Question: I have this two tables (see pics below) mapped as follow:

'''
class Brand
{
...
/**
* @var Company
*
* @ORM\ManyToOne(targetEntity="Company")
* @ORM\JoinColumn(name="companies_id", referencedColumnName="id")
*/
protected $company;
}
class Company
{
...
}
'''
I need to add support for add a new 'Brand' from 'Company' but I have not idea in how to achieve this. This are handled through SonataAdminBundle but I think I need to add something else to entities in order to create brands from company but I am not sure what this would be, can I get some help? I am stucked
After get an answer this is how I modify 'Company' entity:
'''
use Doctrine\ORM\Mapping as ORM;
use Doctrine\Common\Collections\ArrayCollection;
class Company
{
...
/**
* @var Brand
* @ORM\OneToMany(targetEntity="Brand", mappedBy="company", cascade={"persist"})
**/
protected $brands;
public function __construct()
{
$this->brands = new ArrayCollection();
}
...
public function getBrands()
{
return $this->brands;
}
/**
* Add brands
*
* @param Brand $brand
* @return Brands
*/
public function addBrand( Brand $brand)
{
$this->brands[] = $brand;
return $this;
}
/**
* Remove brands
*
* @param Brand $brand
*/
public function removeBrand( Brand $brand)
{
$this->brands->removeElement($brand);
}
}
'''
But I am getting this error:
> No entity manager defined for class
Doctrine\Common\Collections\ArrayCollection
Why is that?
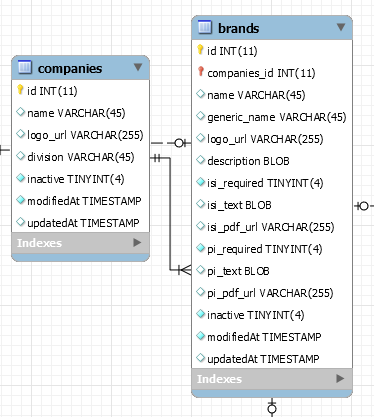
Answer: You could try setting up your entities like this:
'''
class Brand
{
/**
* @var Company
*
* @ORM\ManyToOne(targetEntity="Company", inversedBy="brands")
* @ORM\JoinColumn(name="companies_id", referencedColumnName="id")
*/
protected $company;
}
class Company
{
/**
* @var ArrayCollection
*
* @OneToMany(targetEntity="Brand", mappedBy="company", cascade={"persist"})
**/
protected $brands;
}
'''
What we're defining here is that new 'Brands' can be created from the 'Company' entity with 'cascade={"persist"}'.
It's recommended you implement 'addBrand' and 'removeBrand' in 'Company' for direct interaction with the 'ArrayCollection'.
A simple example of the final functionality:
'''
$company = $service->getCompany(1); // our company entity
$brand = new Brand();
$brand->set...
...
$company->addBrand($brand);
$entityManager->persist($company);
'''
EDIT
This is just an example, you may choose not to add with keys or even implement a remove function, but this is a starting point:
'''
public function addBrand(Brand $brand)
{
// key needs to be something that can uniquely identify the brand
// e.g. name
$this->getBrands()->set(*key*, $brand);
return $this;
}
public function removeBrand($key)
{
$this->getBrands()->remove($key);
return $this;
}
'''